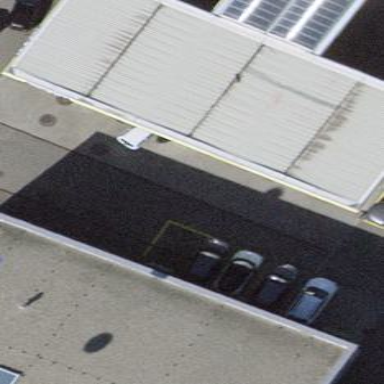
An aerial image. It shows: Roofed fuel facility.